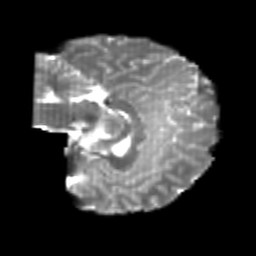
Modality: T2w
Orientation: sagittal
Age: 25
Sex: female
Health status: healthy
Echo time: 0.074 s